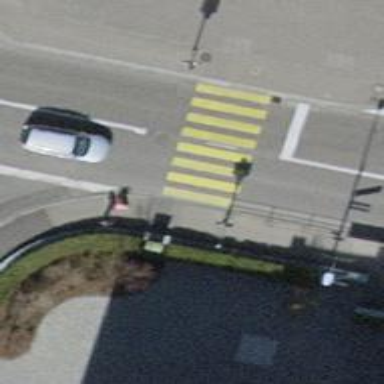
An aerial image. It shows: Tertiary road with asphalt surface. There are sidewalks on both sides and cycle lane.